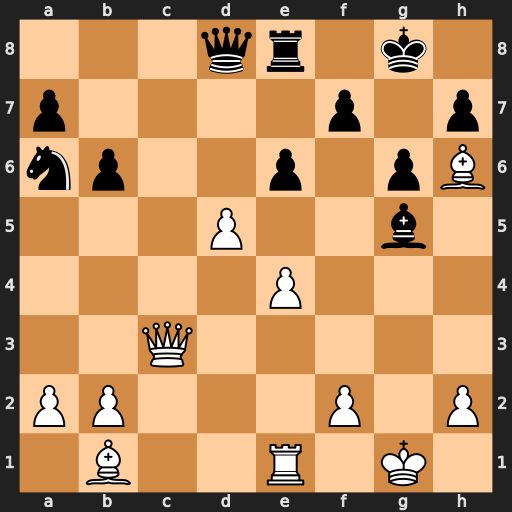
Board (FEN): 3qr1k1/p4p1p/np2p1pB/3P2b1/4P3/2Q5/PP3P1P/1B2R1K1
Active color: w
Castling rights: -
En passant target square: -
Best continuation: Qg7#